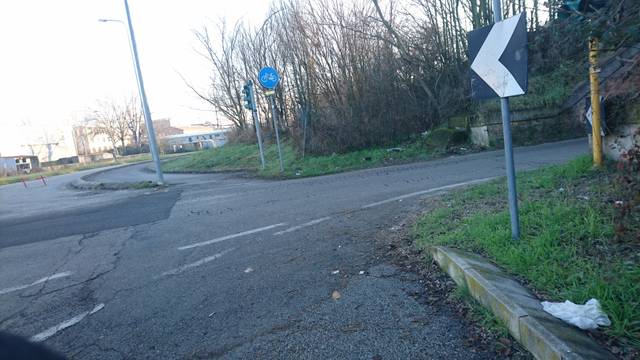
Region: Italy
Coordinates: 45.088, 11.781